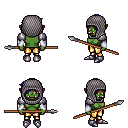
a pixel art fantasy rpg character, female body template, orc, green skin, steel arm armor, gold greaves, blue pixie cut hairstyle, chain hood, white cloth bracers, metal boots, spear, four views (front, back, left, right), 2x2 character sprite sheet, small pixel art, hard edges, no anti-aliasing